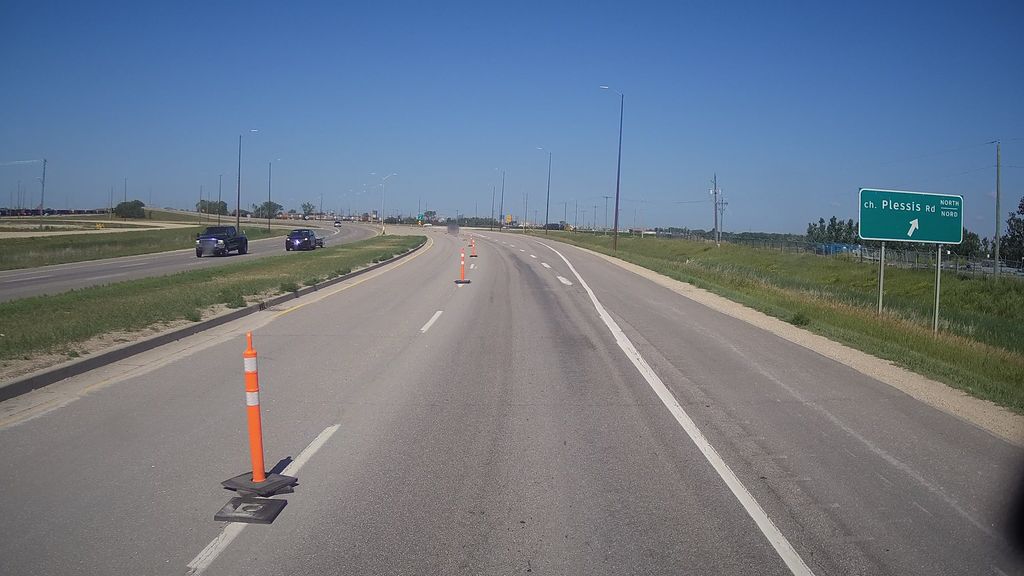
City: winnipeg